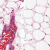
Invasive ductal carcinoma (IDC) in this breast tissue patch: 0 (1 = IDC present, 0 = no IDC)